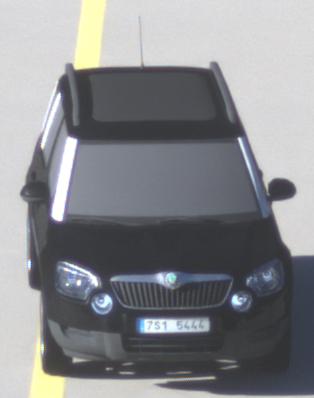
Make: Skoda
Model: Yeti 1.2 TSI
Detailed model: Yeti
Model produced from: 2009/11
Model produced until: 2011/10
Doors: 5
Color: black
Road condition: dry road
Daytime: sunrise or sunset
Contrast: medium contrast